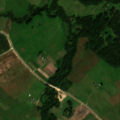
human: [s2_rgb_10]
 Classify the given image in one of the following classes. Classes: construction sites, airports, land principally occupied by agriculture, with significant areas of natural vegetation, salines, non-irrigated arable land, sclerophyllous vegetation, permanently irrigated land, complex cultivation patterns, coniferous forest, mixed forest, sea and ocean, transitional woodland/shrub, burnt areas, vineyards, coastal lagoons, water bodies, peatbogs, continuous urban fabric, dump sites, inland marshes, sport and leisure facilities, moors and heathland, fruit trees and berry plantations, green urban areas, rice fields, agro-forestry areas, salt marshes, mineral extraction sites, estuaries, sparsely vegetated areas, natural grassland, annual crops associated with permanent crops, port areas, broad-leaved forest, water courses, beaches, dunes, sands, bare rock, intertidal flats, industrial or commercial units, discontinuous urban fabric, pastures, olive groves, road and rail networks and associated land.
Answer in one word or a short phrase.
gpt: non-irrigated arable land, pastures, land principally occupied by agriculture, with significant areas of natural vegetation, broad-leaved forest